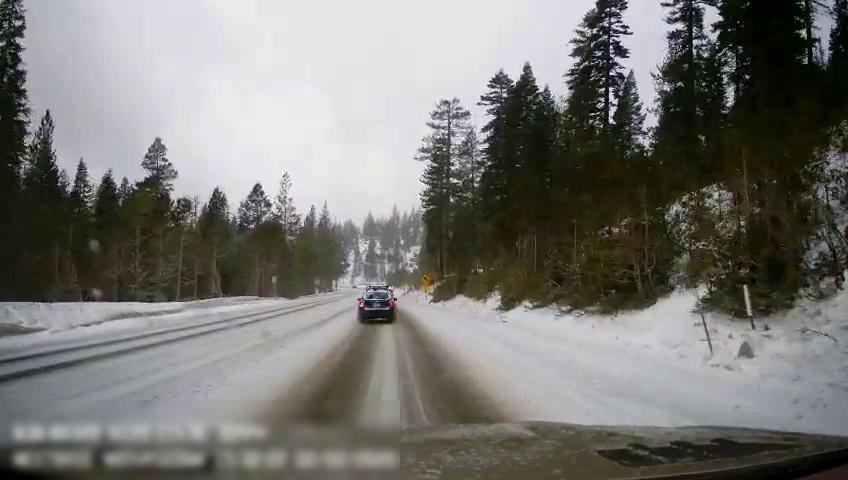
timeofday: Day
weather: Snowy
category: Drivable Space
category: Vehicles | Car